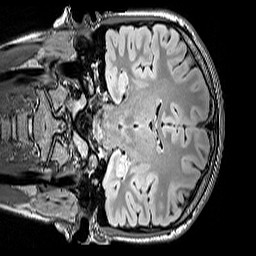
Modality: FLAIR
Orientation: coronal
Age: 14
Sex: female
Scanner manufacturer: siemens
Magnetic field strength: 3 T
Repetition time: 5 s
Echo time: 0.388 s